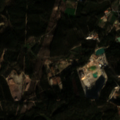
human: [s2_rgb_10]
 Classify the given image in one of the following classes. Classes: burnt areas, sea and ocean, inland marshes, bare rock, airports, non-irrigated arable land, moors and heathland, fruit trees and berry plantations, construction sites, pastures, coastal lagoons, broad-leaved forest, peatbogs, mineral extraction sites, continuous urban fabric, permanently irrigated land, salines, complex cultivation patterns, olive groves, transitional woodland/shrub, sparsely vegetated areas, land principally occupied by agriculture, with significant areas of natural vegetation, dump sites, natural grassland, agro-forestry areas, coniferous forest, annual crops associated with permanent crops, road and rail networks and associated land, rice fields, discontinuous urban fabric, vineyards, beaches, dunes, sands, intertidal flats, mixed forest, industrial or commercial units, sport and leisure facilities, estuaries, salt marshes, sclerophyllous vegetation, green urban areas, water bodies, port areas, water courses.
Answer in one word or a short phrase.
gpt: mineral extraction sites, complex cultivation patterns, mixed forest, transitional woodland/shrub